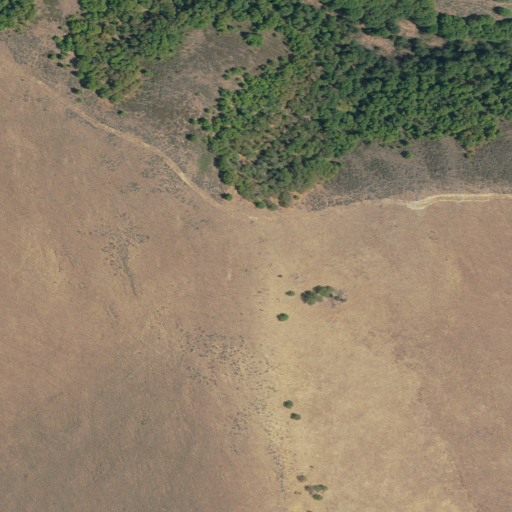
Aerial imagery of mountains in Utah named West Hills containing grassland, shrub, and deciduous forest